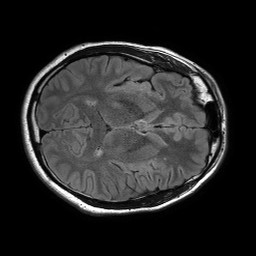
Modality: FLAIR
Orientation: axial
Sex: male
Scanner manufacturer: philips
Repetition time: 11 s
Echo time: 0.125 s